Aerial crown-view tile of a tropical tree (Barro Colorado Island, Panama), acquired 20241014:
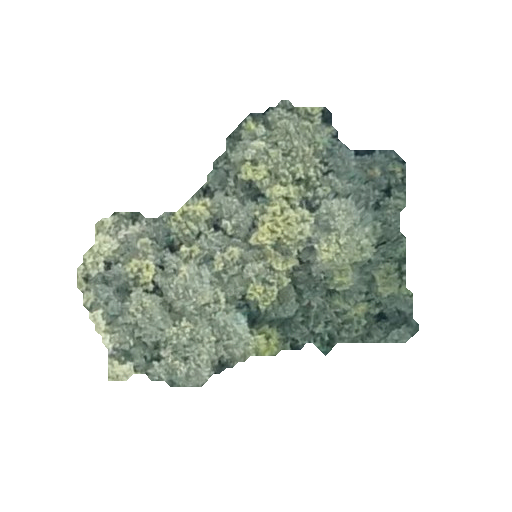
Species: Luehea seemannii
GBIF accepted scientific name: Luehea seemannii
Crown area: 97.656 m²